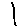
Label: line